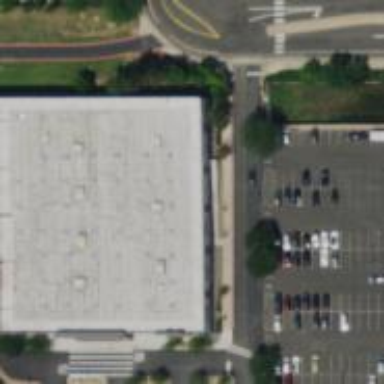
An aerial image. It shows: Outdoor shop located within building.